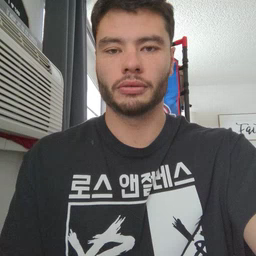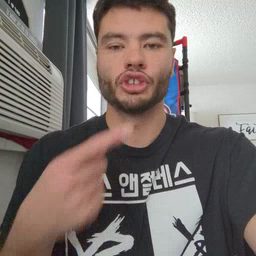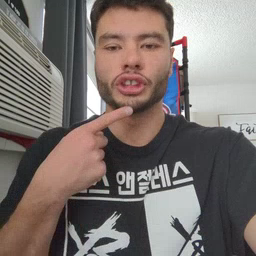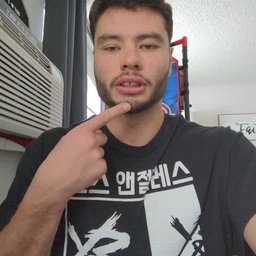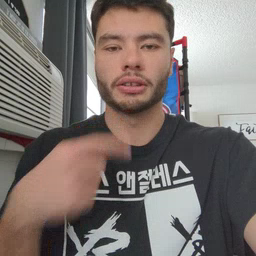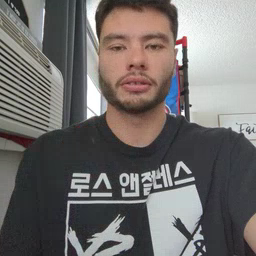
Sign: chin